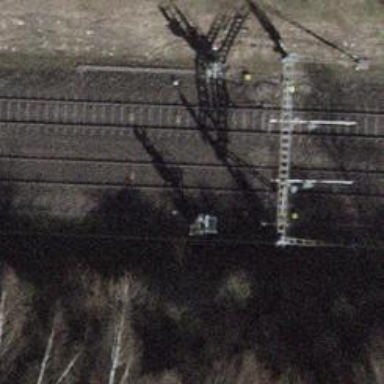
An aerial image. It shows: Railway signal.